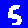
Digit: 5